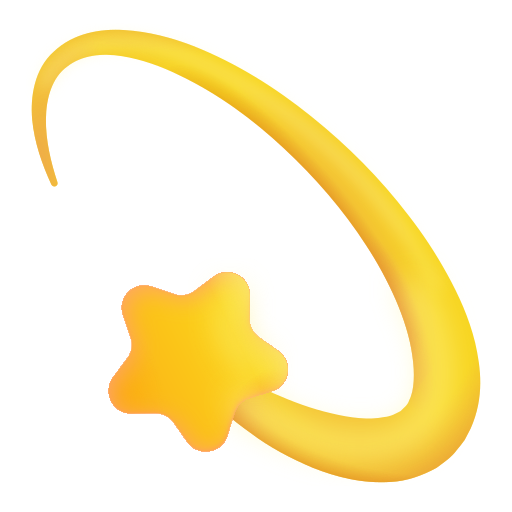
dizzy color